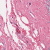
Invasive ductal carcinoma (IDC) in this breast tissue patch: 0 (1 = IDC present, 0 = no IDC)